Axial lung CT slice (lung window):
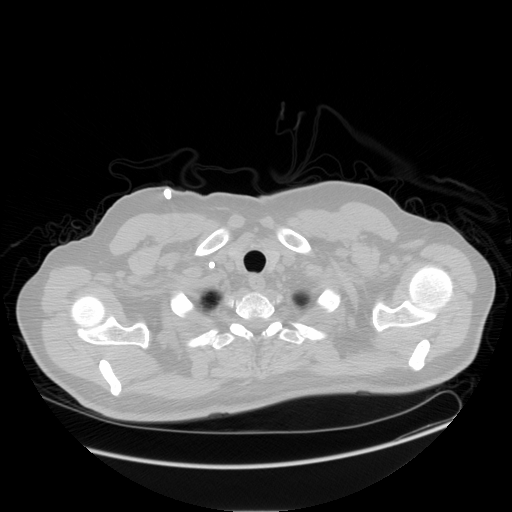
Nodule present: no